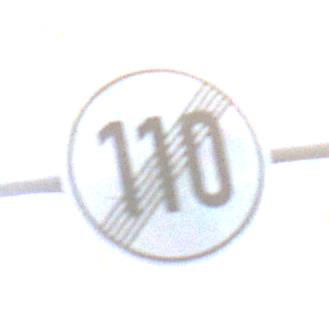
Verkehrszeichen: EndeGeschwindigkeit110
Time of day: SunriseSunset
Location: Outdoor (Urban)
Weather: PartlyCloudy
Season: NotSpecified
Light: Natural